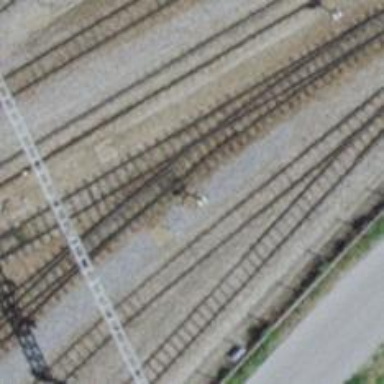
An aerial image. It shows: Railway switch.